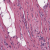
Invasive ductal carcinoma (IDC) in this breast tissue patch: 0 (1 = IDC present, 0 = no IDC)